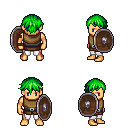
a pixel art fantasy rpg character, male body template, human, tanned skin, leather chest armor, white pants, green short bangs hairstyle, shield, four views (front, back, left, right), 2x2 character sprite sheet, small pixel art, hard edges, no anti-aliasing